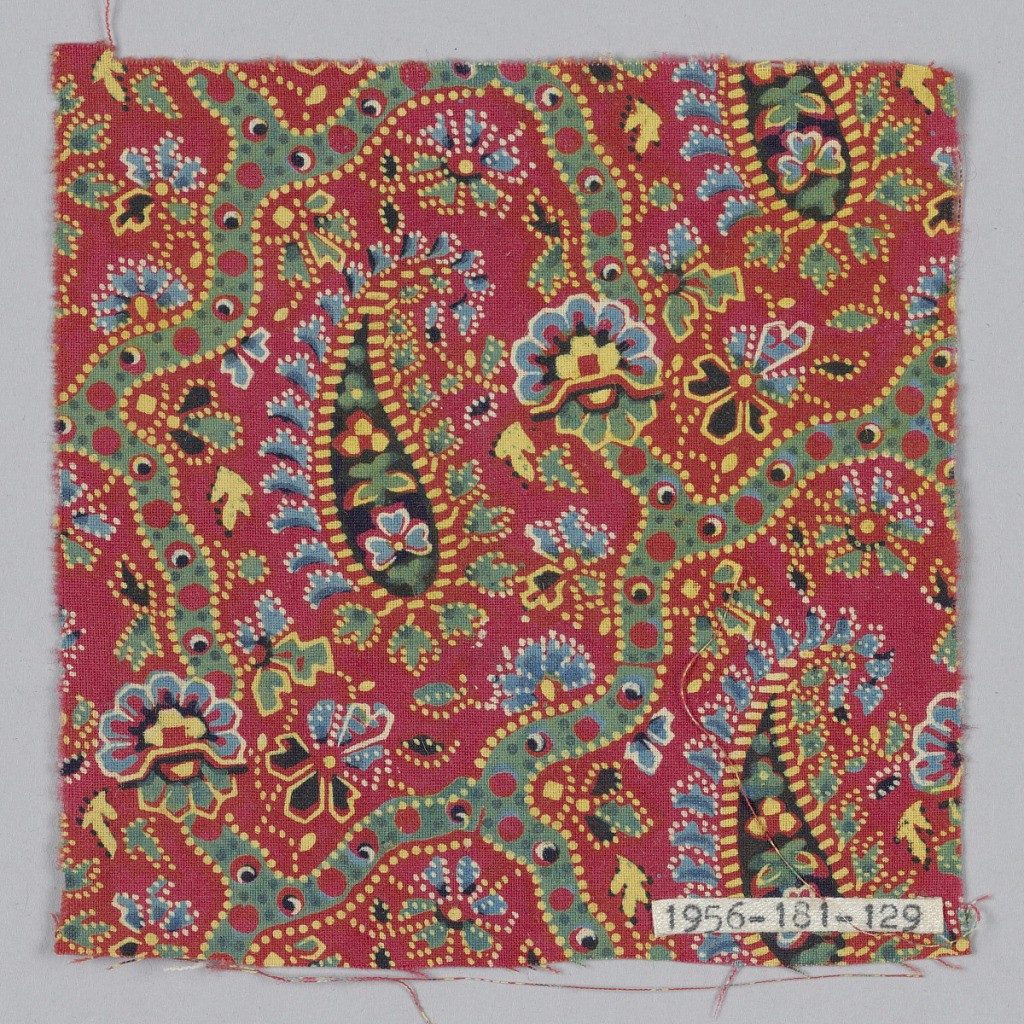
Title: Fragment
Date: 19th century
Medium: cotton Technique: printed on plain weave
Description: Fragment with a bright red ground is printed with multicolored cones (paisley) and rosettes set within a meandering green lines.